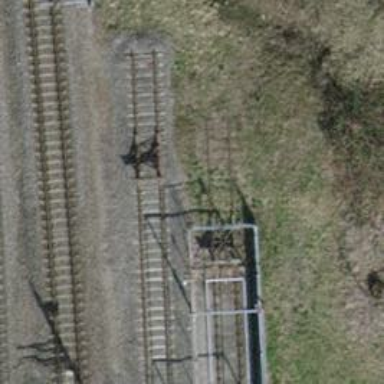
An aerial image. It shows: Railway buffer stop.